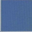
Piece: xx